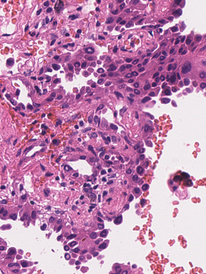
Tumor epithelial tissue: yes
Tumor-associated stroma tissue: yes
Normal tissue: no